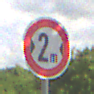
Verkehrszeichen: TatsaechlicheBreite2
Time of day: Midday
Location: Outdoor (RoadRail)
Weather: PartlyCloudy
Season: NotSpecified
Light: Natural